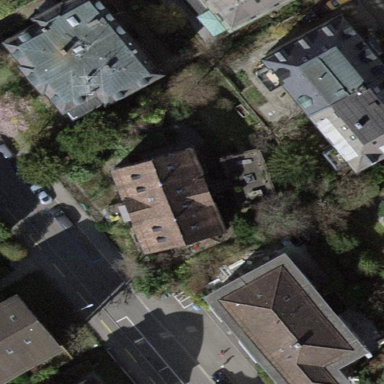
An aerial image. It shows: The building has gabled roof.